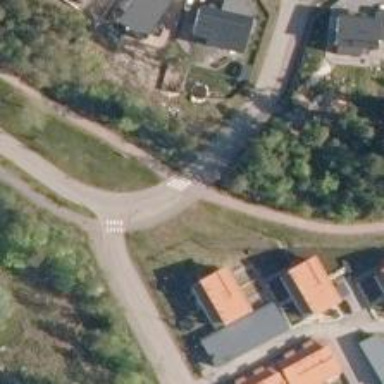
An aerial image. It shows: Marked road crossing.